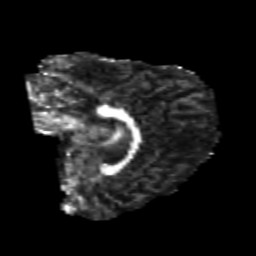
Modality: FA
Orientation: sagittal
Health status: healthy
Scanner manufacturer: philips
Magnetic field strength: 3 T
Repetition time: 6.964 s
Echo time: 0.092 s